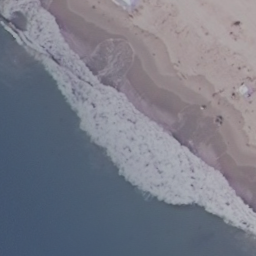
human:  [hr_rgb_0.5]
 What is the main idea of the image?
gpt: beach